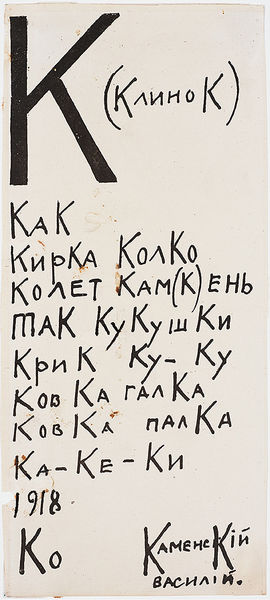
Titel: An Аlphabetic Rhyme: K. (klinok) kak kirka kolko kolet kam(k)en..., An Аlphabetic Rhyme: K. (klinok) kak kirka kolko kolet kam(k)en...
Künstler: Vasilii Kamenskii
Standort: Amherst (Massachusetts, USA)
Institution: Mead Art Museum, Amherst College
Schlagwörter: dunkel, weiß, schwarz, augen, signatur, schrift, abstrakt, white, black, modern, zahlen, print, dada, unterschrift, druck, schwarzweiss, text, buchstaben, greek, gedicht, paper, writing, letters, letter, russisch, dadaismus, kyrillisch, kupka, russian, sehtest, words, linksbündig, buchtabe, kob, ke, k, kn, ka, 1918, kam, word, poem, alphabet, ky, kak, ko, ku, bracket, mak, ist das kunst?, augenseh, kio, km, kr